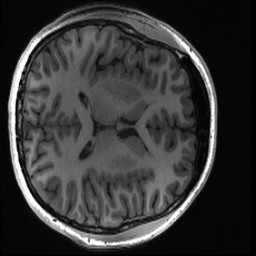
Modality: T1w
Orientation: axial
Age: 18
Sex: female